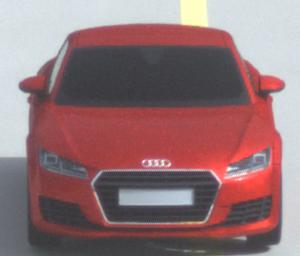
Make: Audi
Model: TT Coupé 1.8 TFSI
Detailed model: TT (8S) Coupé
Model produced from: 2015/08
Model produced until: 2018/06
Doors: 3
Color: red
Road condition: dry road
Daytime: morning or afternoon
Contrast: low contrast